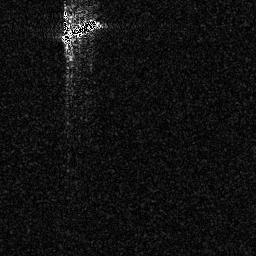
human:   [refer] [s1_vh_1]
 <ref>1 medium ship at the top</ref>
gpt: <box>[[23, 5, 38, 17, 0]]</box>